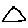
Label: triangle